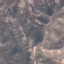
Land use / land cover: HerbaceousVegetation